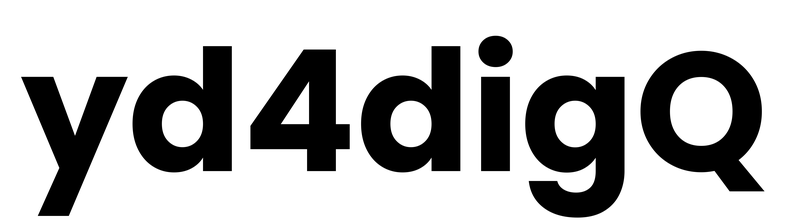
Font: Poppins-Bold